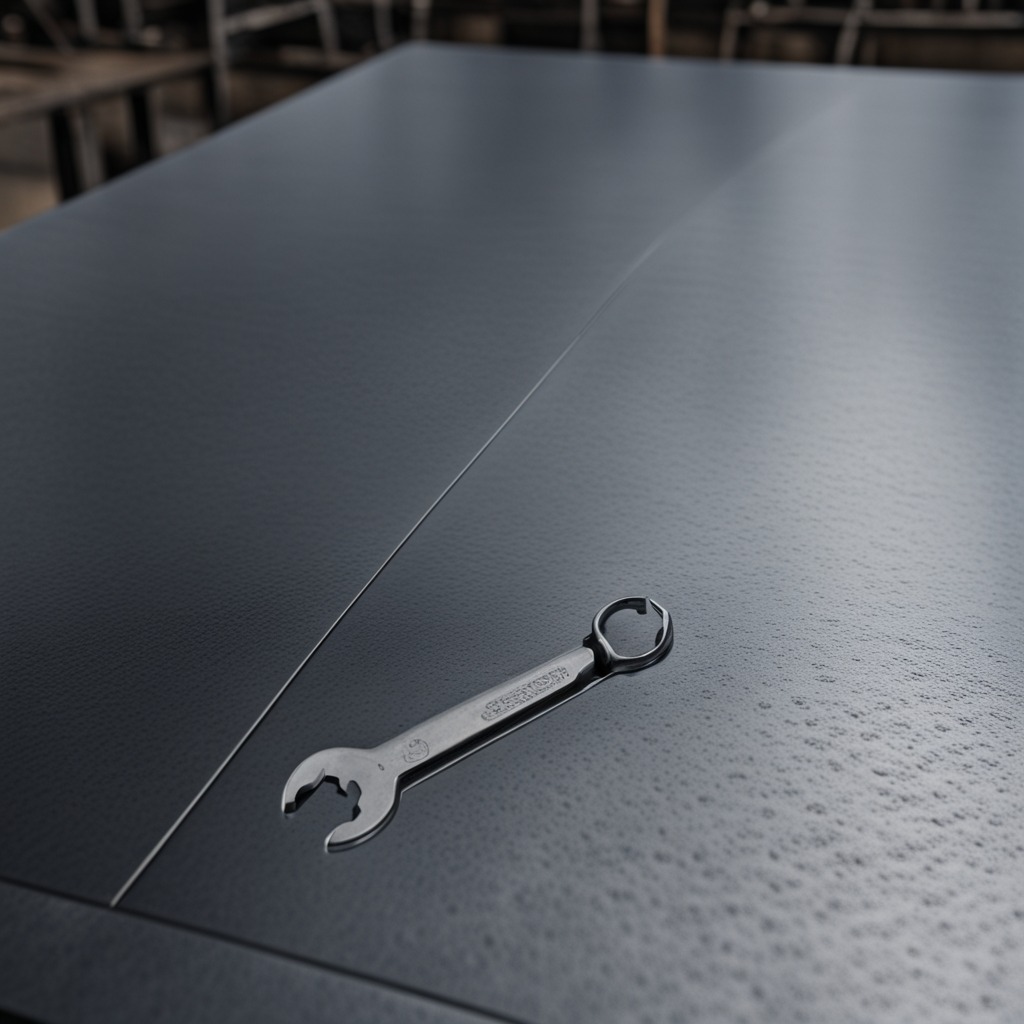
An wrench lies on a cold steel table in a mining workshop.